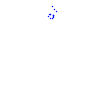
Particle: proton